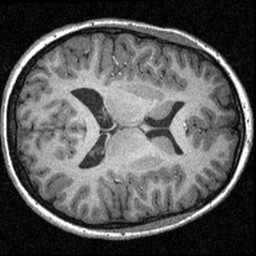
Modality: T1w
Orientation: axial
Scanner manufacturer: siemens
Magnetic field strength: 3 T
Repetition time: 1.57 s
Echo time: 0.00304 s